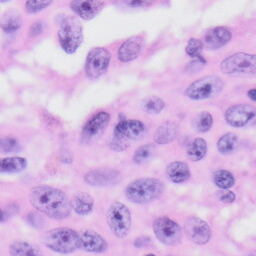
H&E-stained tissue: Skin